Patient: sex F, age 26
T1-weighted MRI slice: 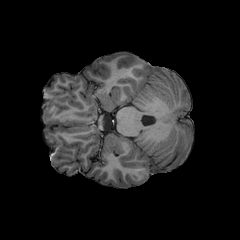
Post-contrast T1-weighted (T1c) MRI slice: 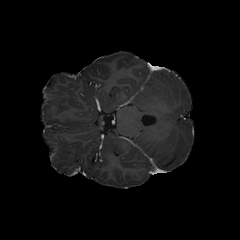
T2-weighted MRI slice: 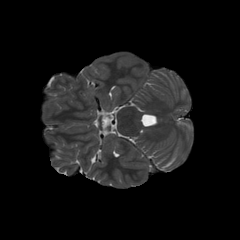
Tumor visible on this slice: no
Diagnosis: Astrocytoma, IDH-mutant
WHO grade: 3